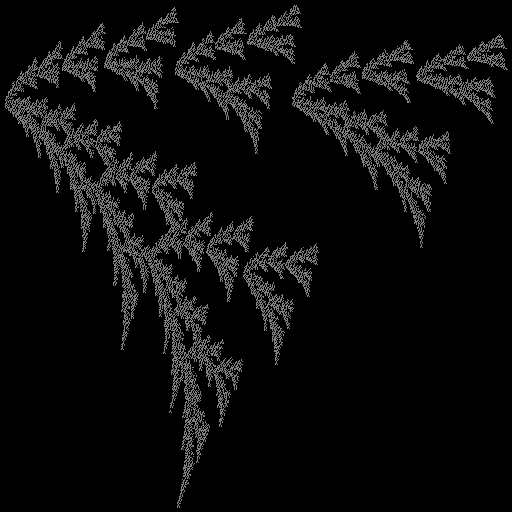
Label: watersprite